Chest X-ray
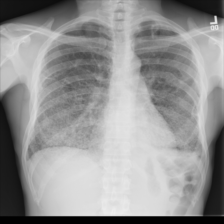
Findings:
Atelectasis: negative
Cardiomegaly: negative
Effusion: negative
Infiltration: negative
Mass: negative
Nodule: negative
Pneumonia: negative
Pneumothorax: negative
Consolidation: negative
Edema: negative
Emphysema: negative
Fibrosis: negative
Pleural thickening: negative
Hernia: negative